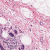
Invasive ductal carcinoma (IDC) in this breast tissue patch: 0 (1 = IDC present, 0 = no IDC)